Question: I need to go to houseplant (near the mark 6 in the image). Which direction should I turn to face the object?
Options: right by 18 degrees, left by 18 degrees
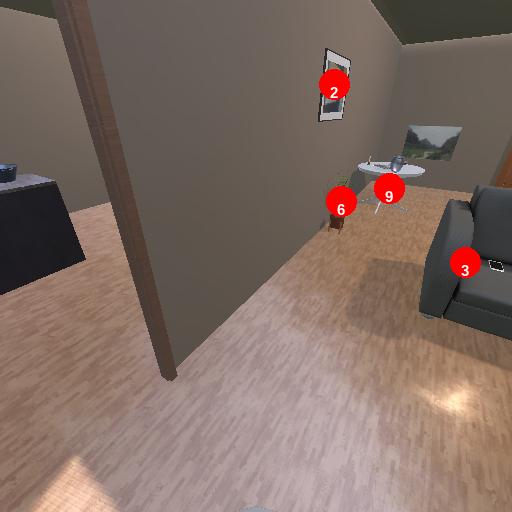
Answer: right by 18 degrees